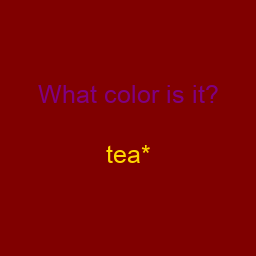
Color: gold
Color name shown: teal
Background color: maroon
Question text color: purple